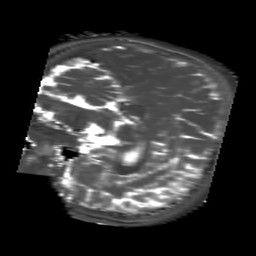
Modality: T2map
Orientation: sagittal
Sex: female
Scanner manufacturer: siemens
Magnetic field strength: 3 T
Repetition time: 4 s